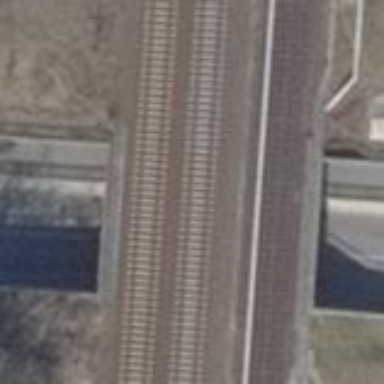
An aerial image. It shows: Man-made bridge.